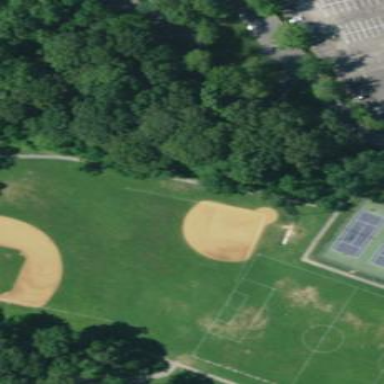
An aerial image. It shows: Baseball pitch for leisure land activities.